Field crop: tomato
Growth stage: 2
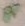
Species: solanum